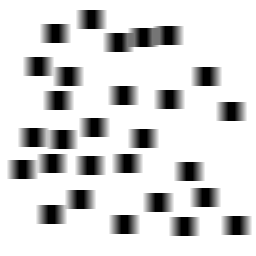
Squares: 28
Triangles: 0
Stars: 0
Total shapes: 28